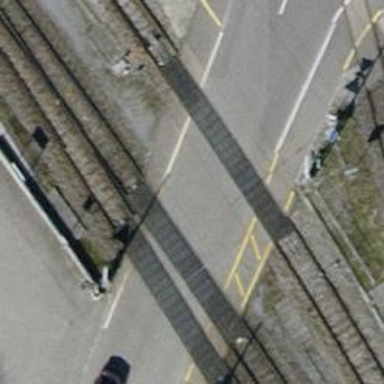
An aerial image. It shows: Level crossing with double half barrier.